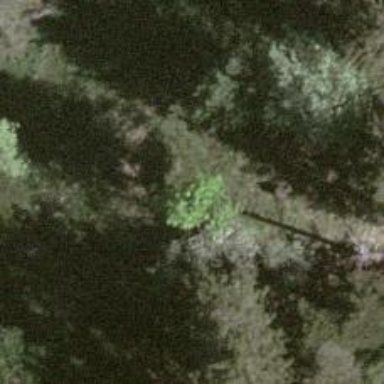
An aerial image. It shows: Beautiful tree in nature.